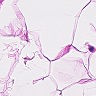
Metastatic tissue present: no